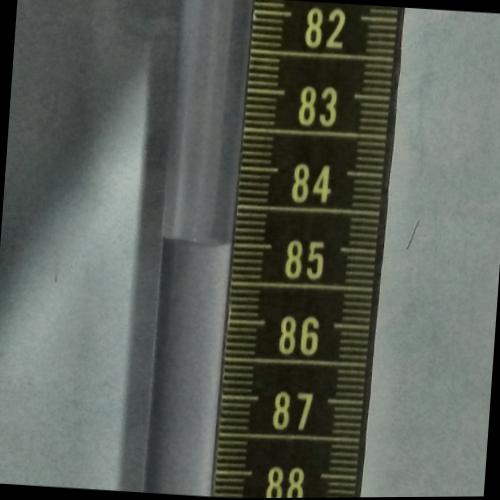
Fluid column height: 85.0 cm